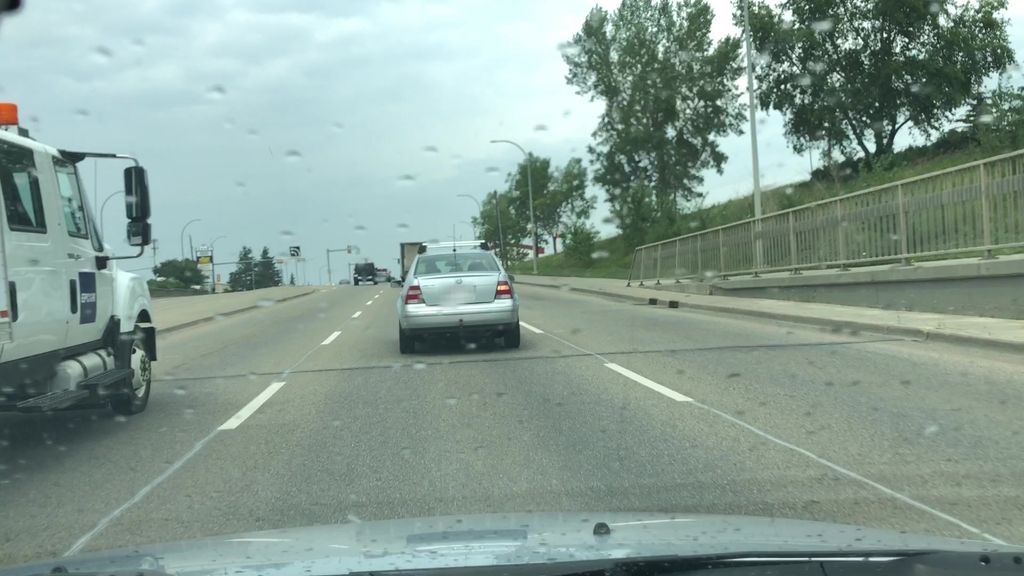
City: edmonton